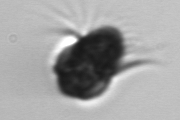
Label: Mesodinium